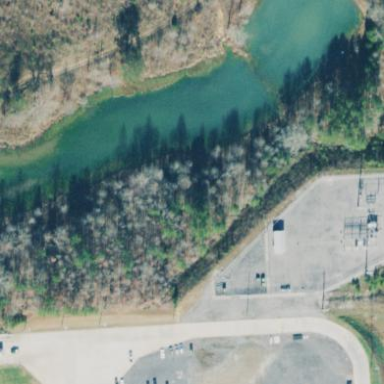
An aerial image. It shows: Industrial power substation enclosed by fence.